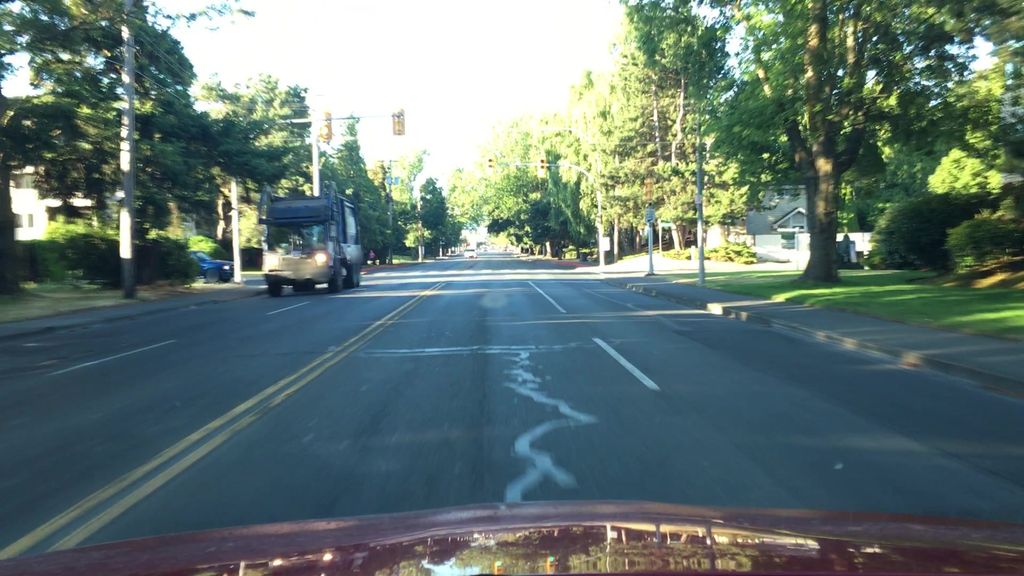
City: victoria